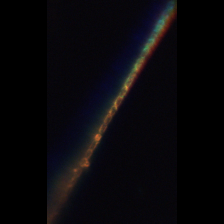
Taxon: Chaetoceros
Group: Diatoms